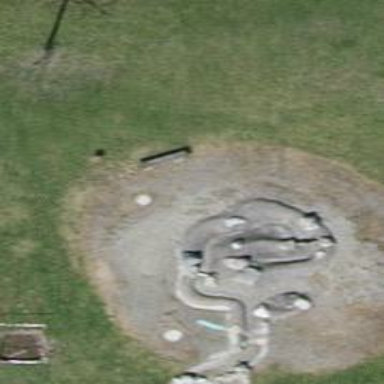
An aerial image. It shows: Beautiful fountain.